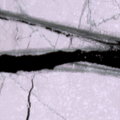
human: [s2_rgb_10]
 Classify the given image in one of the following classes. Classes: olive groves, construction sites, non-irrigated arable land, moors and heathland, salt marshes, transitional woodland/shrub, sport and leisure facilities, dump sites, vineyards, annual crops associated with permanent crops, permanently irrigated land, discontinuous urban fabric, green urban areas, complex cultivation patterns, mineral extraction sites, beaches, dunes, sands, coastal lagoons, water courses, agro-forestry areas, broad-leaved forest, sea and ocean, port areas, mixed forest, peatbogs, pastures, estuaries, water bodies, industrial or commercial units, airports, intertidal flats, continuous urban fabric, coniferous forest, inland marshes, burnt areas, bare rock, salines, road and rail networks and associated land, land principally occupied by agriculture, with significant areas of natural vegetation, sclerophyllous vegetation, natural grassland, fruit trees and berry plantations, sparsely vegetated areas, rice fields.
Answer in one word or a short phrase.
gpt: sea and ocean